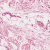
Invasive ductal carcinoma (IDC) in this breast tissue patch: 0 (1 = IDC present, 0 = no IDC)